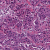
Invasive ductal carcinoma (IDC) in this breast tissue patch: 1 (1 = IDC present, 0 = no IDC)